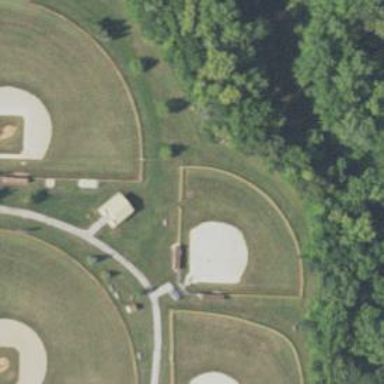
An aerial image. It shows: Softball pitch for leisure sports.